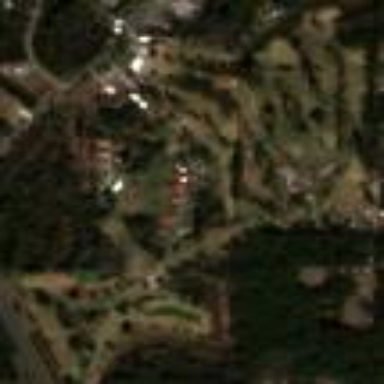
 place for golfing and leisure activities."